Question: Can anyone point to a slider component or an idea on how the implement it like the attached picture?
i looked at material slider (mat-slider) that has the thumb label option but can it answer the rest?
Wanted result:

Thanks in advance!
Tried to use range slider but still not same as required
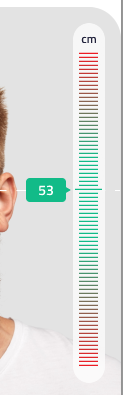
Answer: Try this one. You can customize this to your range slider.
<URL>